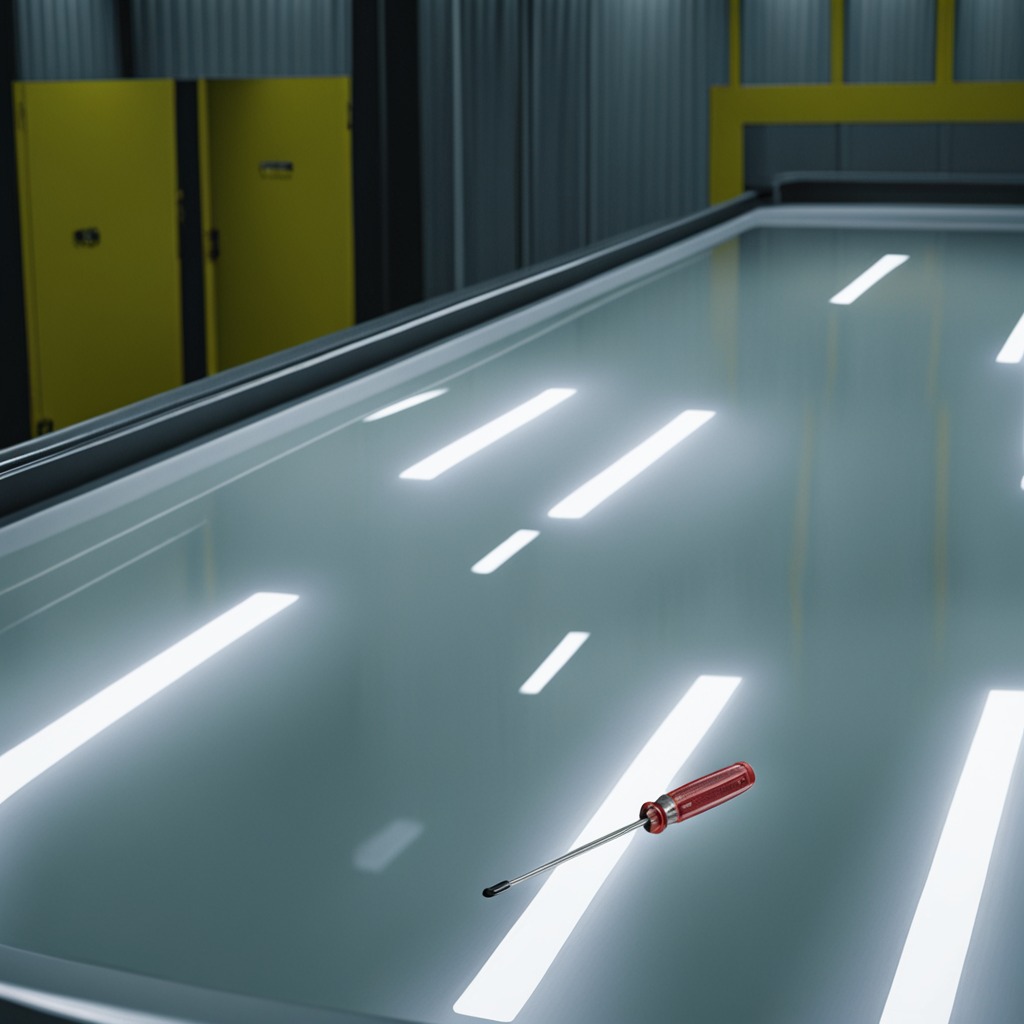
A screwdriver lying on a high-gloss table in a ship maintenance bay industrial lighting.